Question: This function reads the data from multiple mat files and save them in multiple txt files. But the data (each value) are saved one value in one column and so on. I want to save the data in a form of three columns (coordinates) in the text files, so each row has three values separated by space. Reshape the data before i save them in a text file doesn't work. I know that 'dlmwrite' should be modified in away to make newline after three values but how?
'''
mat = dir('*.mat');
for q = 1:length(mat)
load(mat(q).name);
[~, testName, ~] = fileparts(mat(q).name);
testVar = eval(testName);
pos(q,:,:) = testVar.Bodies.Positions(1,:,:);
%pos=reshape(pos,2,3,2000);
filename = sprintf('data%d.txt', q);
dlmwrite(filename , pos(q,:,:), 'delimiter',' ','newline','pc')
end
'''
My data structure:

These data should be extracted from each mat file and stored in the corresponding text files like this:
> '''
332.68 42.76 42.663 3.0737
332.69 42.746 42.655 3.0739
332.69 42.75 42.665 3.074
'''
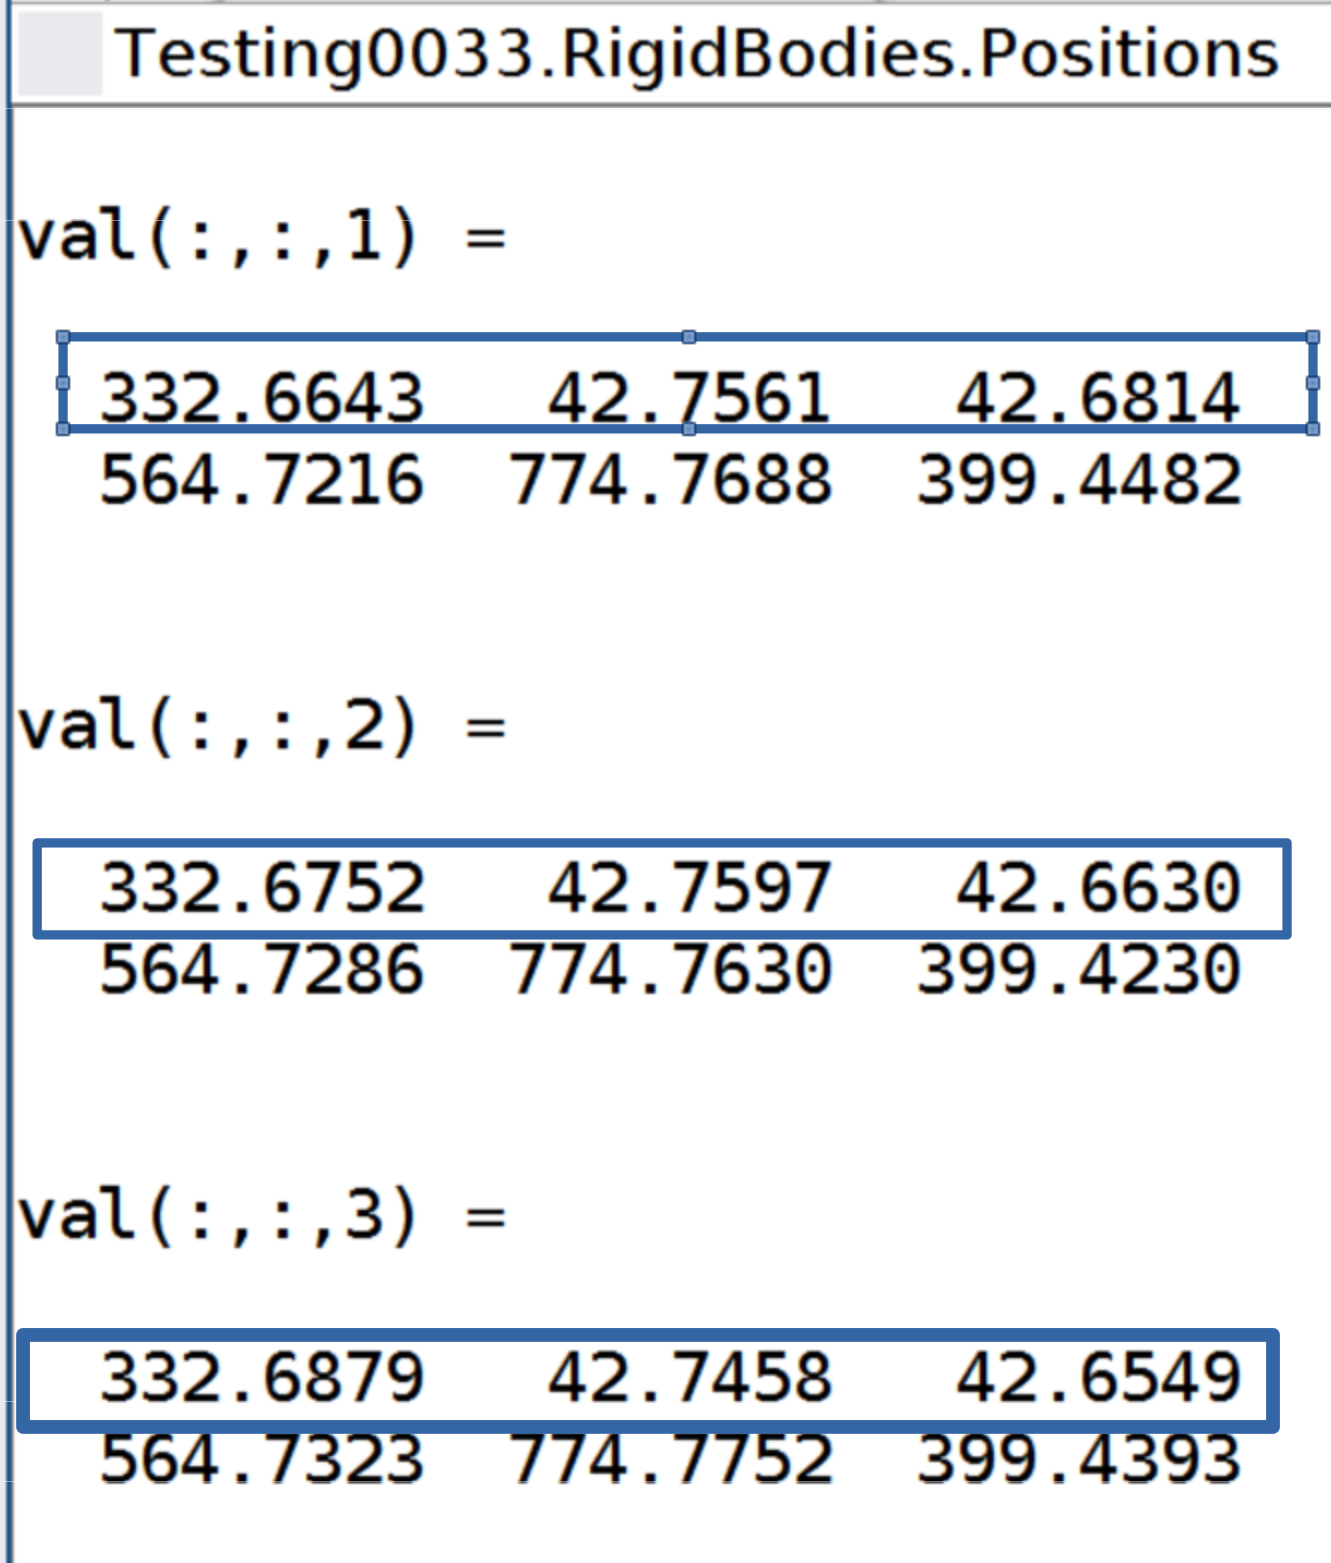
Answer: Why don't you use writematrix() function?
'''
mat = dir('*.mat');
for q = 1:length(mat)
load(mat(q).name);
[~, testName, ~] = fileparts(mat(q).name);
testVar = eval(testName);
pos(q,:,:) = testVar(1,:,1:2000);
filename = sprintf('data%d.txt', q);
writematrix(pos(q,:,:),filename,'Delimiter','space');
end
'''
More insight you can find here:
<URL>